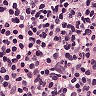
Metastatic tissue present: no